Question: I'm developing an iOS app that needs to post to the user facebook timeline. I have already asked permissions to publish and everything is working fine.
I want to publish doing the following:
'''
NSMutableDictionary *postParams = [[NSMutableDictionary alloc] initWithObjectsAndKeys:
@"www.google.com.ar", @"link",
@"http://myimage.pn", @"picture",
@"Test", @"name",
@"location", @"caption",
@"test.",@"description",
@"message to show",@"message",
nil];
[FBRequestConnection
startWithGraphPath:@"me/feed"
parameters:postParams
HTTPMethod:@"POST"
completionHandler:^(FBRequestConnection *connection,
id result,
NSError *error) {
}
'''
But I want the user to be able to personalize the "message" and to personalize it I want to show something similar to this:

And when the user pushes the Post I want to grab the text the user posted and add it to my "message" dictionary and after that do the 'FBRequestConnection'
Anyone knows if this is possible at all??
Thanks!!
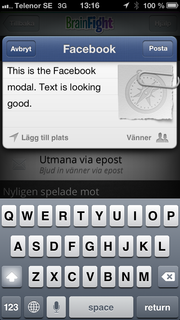
Answer: No. The native share dialog doesn't support OpenGraph and you cannot modify the contents of it before sending them to Facebook. <URL>